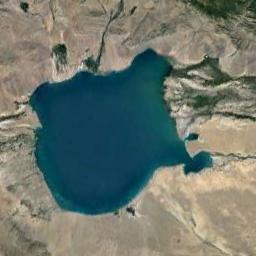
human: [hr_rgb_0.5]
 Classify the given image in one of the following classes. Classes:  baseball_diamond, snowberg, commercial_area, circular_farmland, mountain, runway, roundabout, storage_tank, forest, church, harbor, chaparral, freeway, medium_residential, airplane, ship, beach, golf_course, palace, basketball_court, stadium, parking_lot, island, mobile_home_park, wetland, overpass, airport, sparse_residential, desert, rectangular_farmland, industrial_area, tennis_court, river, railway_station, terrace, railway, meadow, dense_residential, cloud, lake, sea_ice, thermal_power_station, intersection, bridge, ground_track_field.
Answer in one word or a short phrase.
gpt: lake